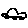
Label: car